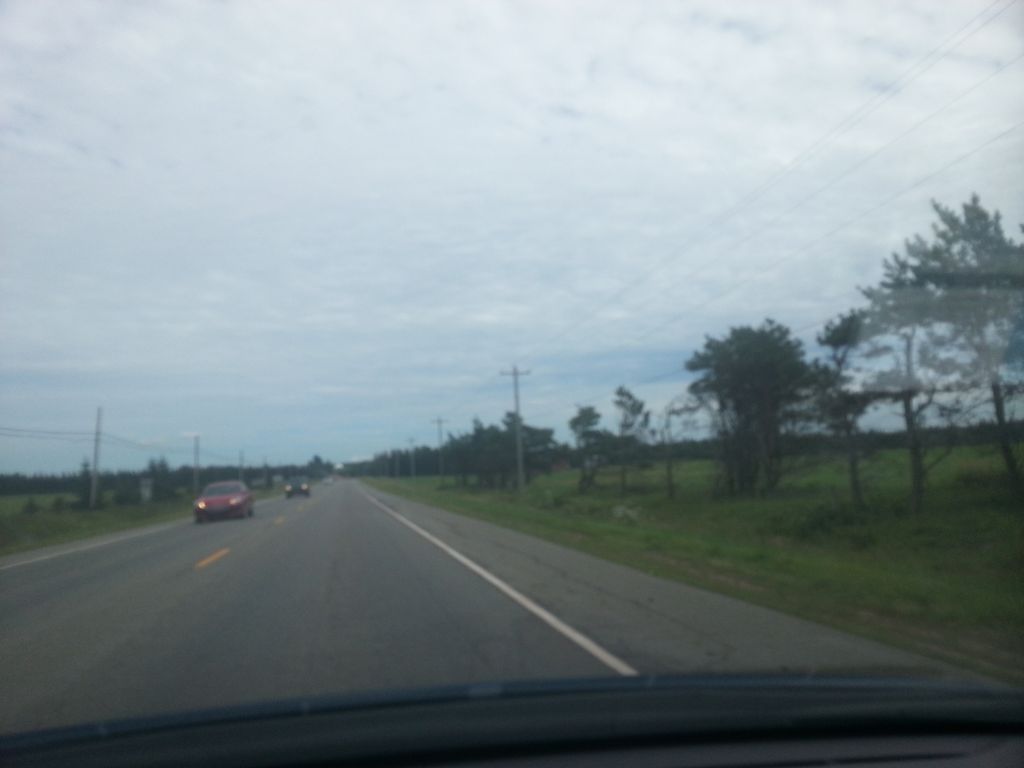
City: charlottetown